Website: home-depot
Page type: billing-address
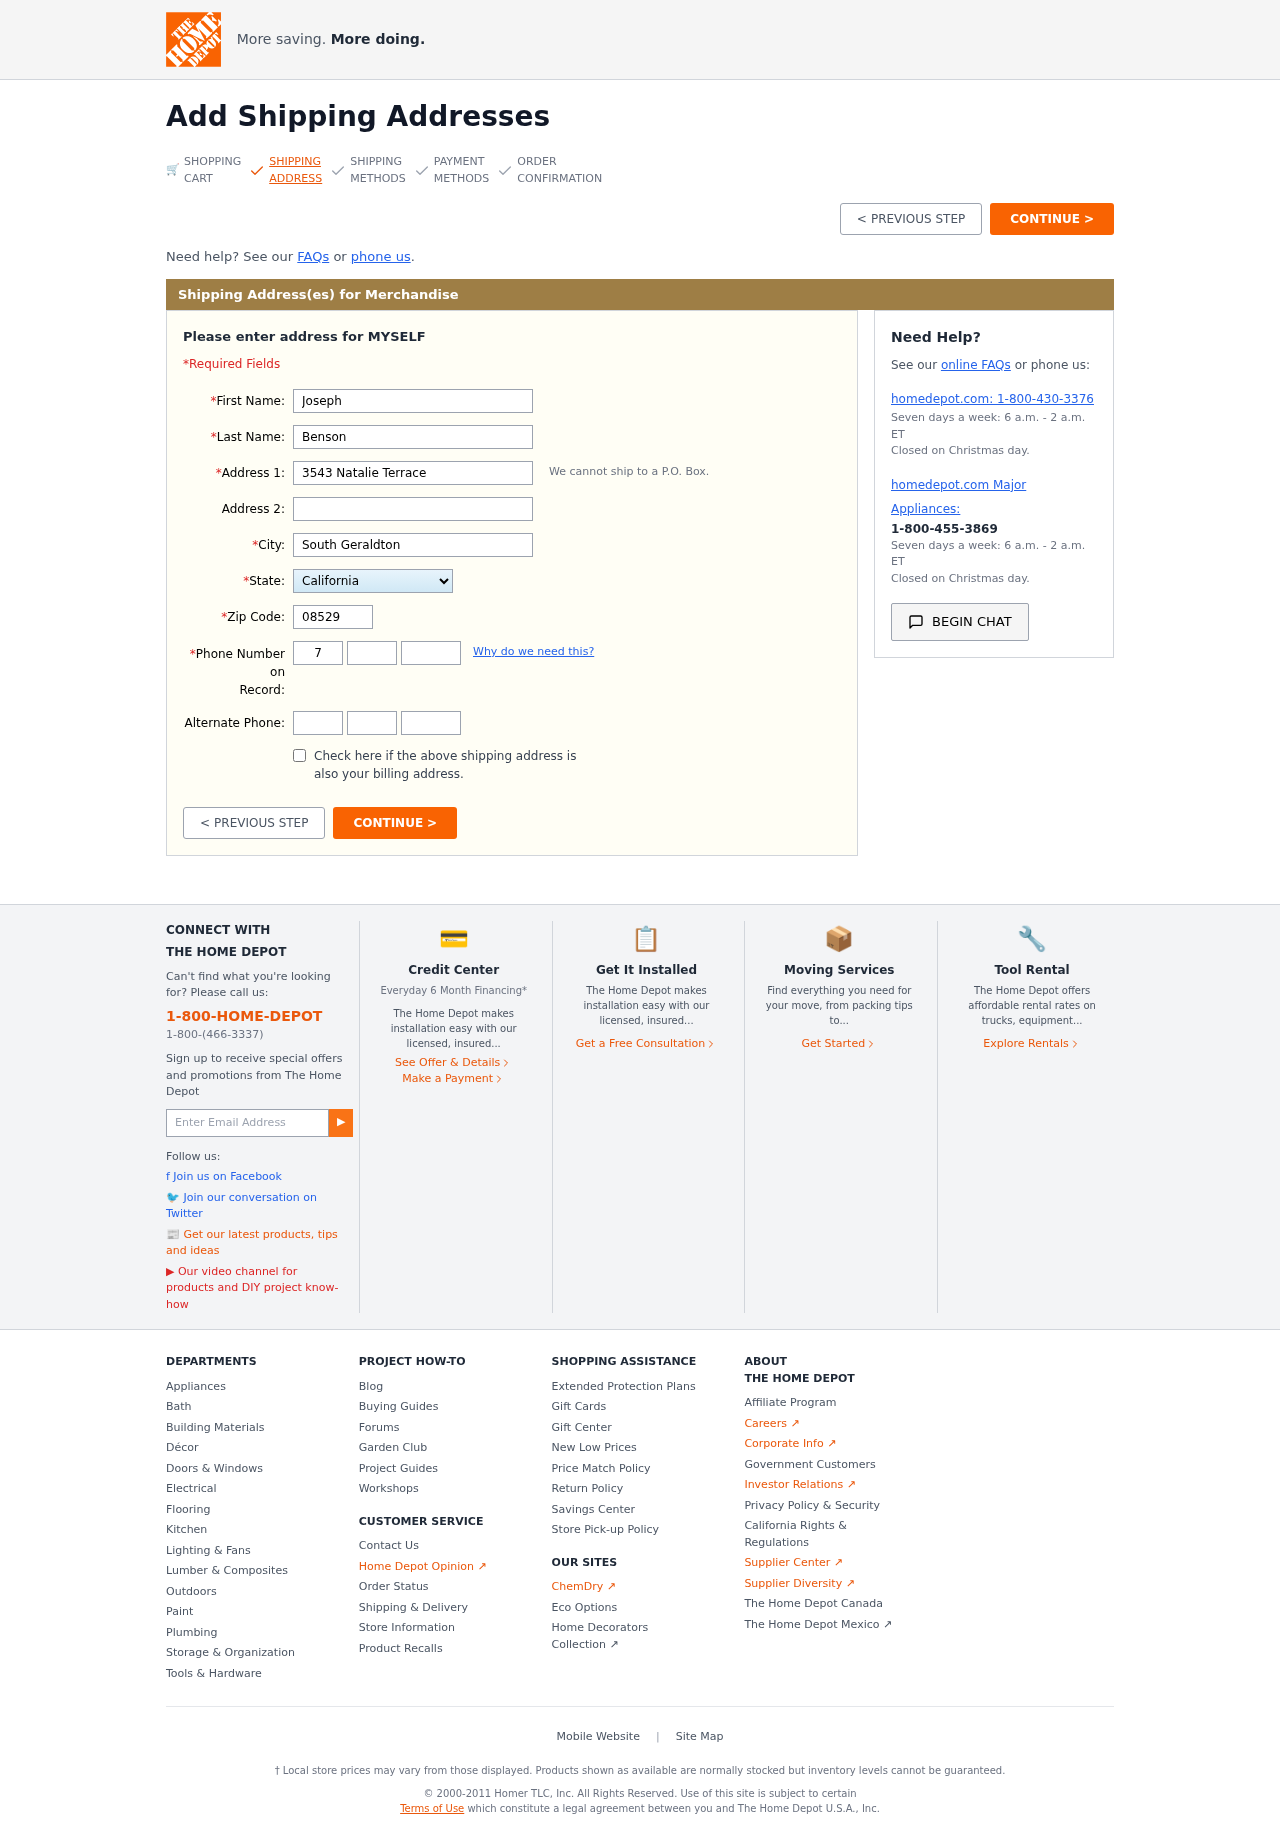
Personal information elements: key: PII_STATE
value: California
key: PII_FIRSTNAME
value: Joseph
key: PII_LASTNAME
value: Benson
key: PII_STREET
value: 3543 Natalie Terrace
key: PII_CITY
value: South Geraldton
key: PII_POSTCODE
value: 08529
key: PII_PHONE_AREA
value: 754
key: PII_PHONE_PREFIX
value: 424
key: PII_PHONE_LINE
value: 7927